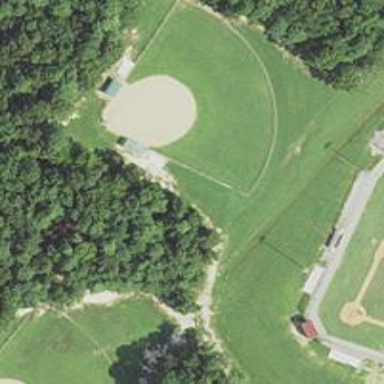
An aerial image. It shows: Grass baseball pitch for leisure and sport.